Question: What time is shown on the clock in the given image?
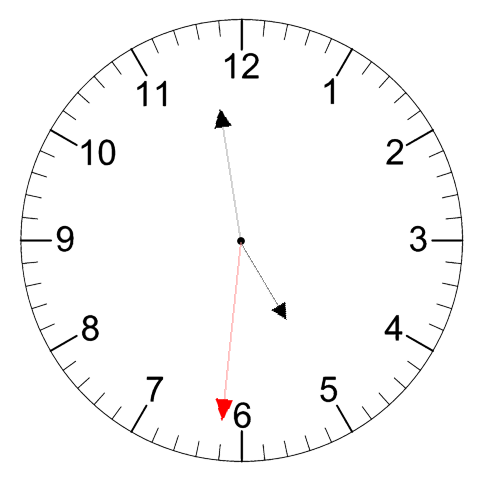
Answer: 04:58:31